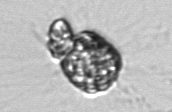
Label: Thalassiosira